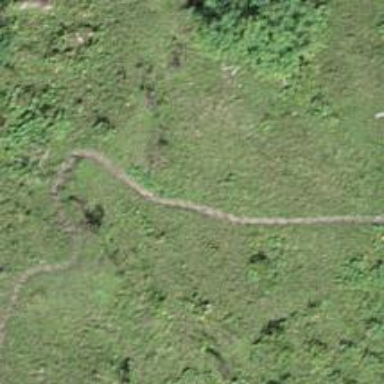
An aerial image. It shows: Unpaved path with excellent trail visibility.